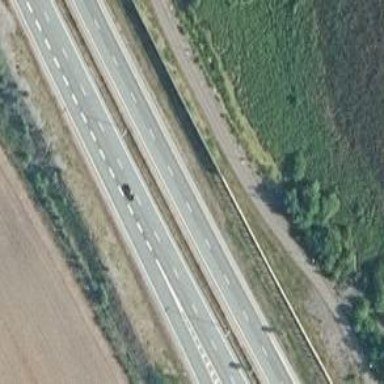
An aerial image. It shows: Asphalt motorway.